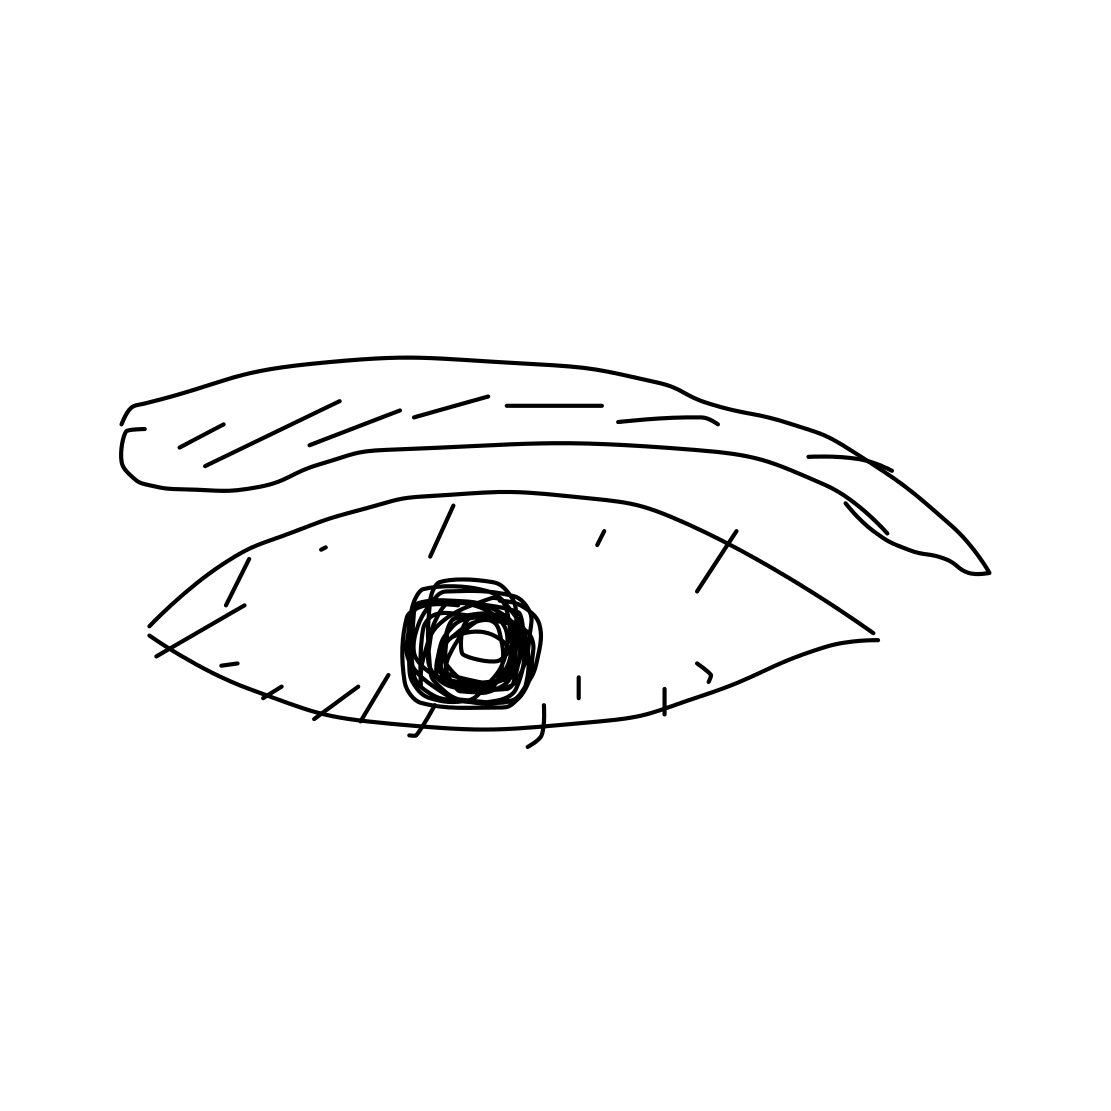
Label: eye